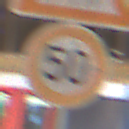
Verkehrszeichen: Geschwindigkeit50
Zusatzzeichen oben: ReiterRechts
Umgebung: Indoor, Urban
Tageszeit: NotSpecified
Wetter: NotSpecified
Licht: Artificial
Jahreszeit: NotSpecified
Kontrast: MediumContrast